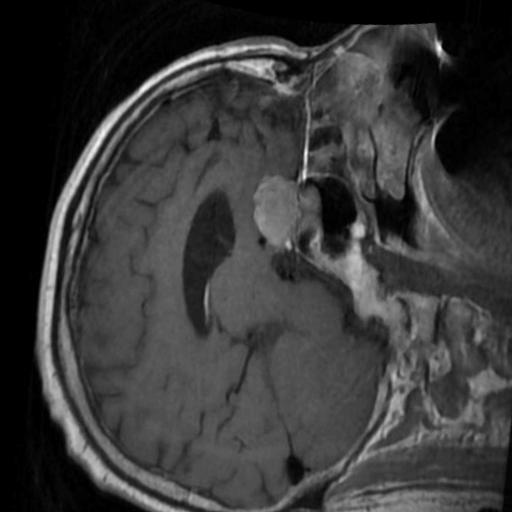
Label: brain_tumor